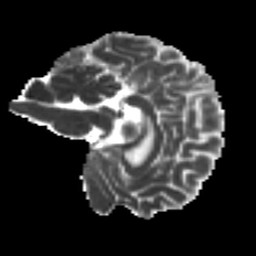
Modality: MD
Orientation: sagittal
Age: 23
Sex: female
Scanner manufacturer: ge
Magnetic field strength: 3 T
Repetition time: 7.8 s
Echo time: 0.061 s